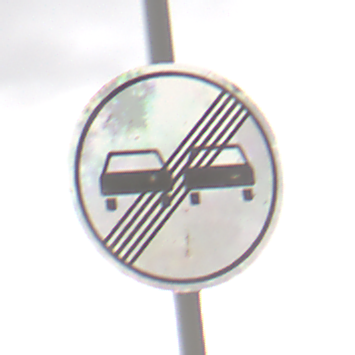
Verkehrszeichen: EndeUeberholverbot
Umgebung: Outdoor, Nature
Tageszeit: Midday
Wetter: Overcast
Licht: Natural
Jahreszeit: NotSpecified
Kontrast: LowContrast